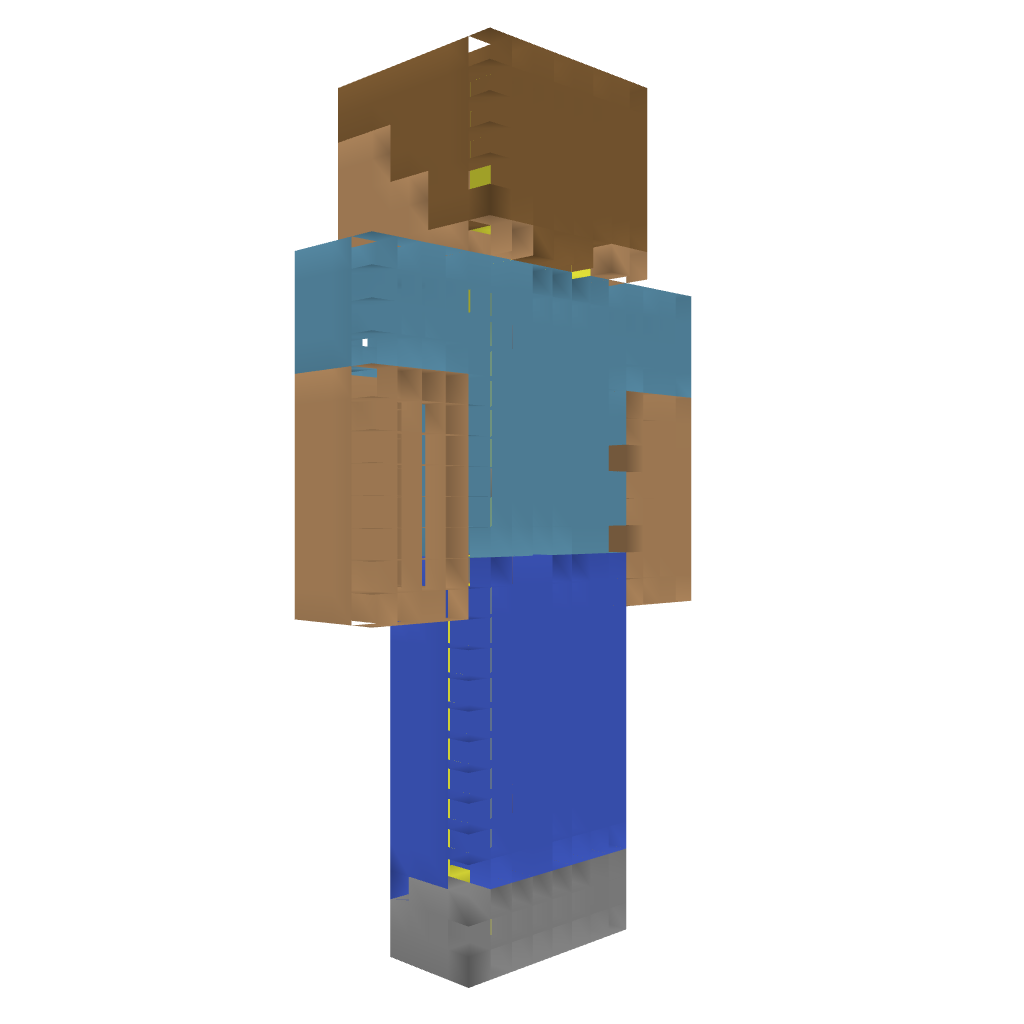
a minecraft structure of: Minecraft dude high quality